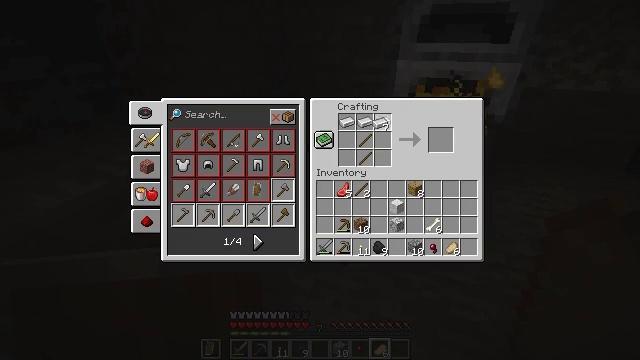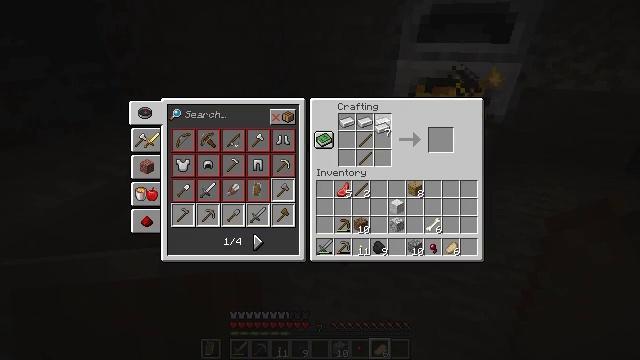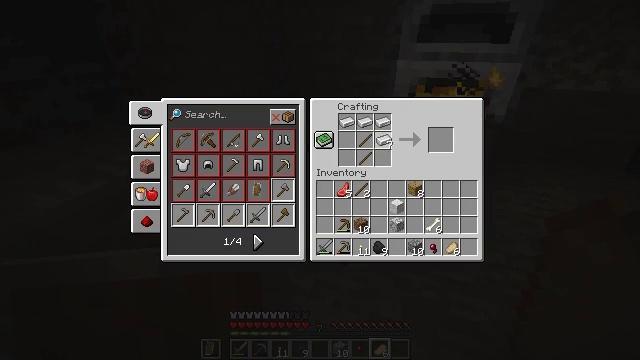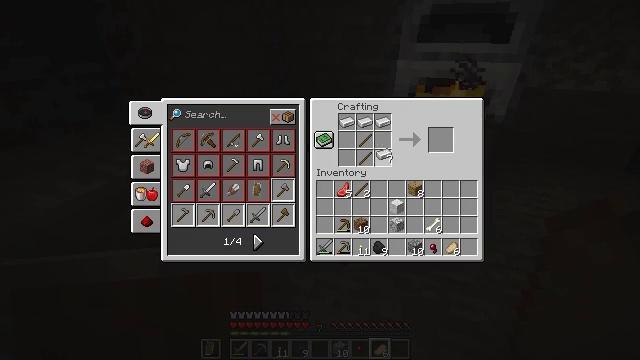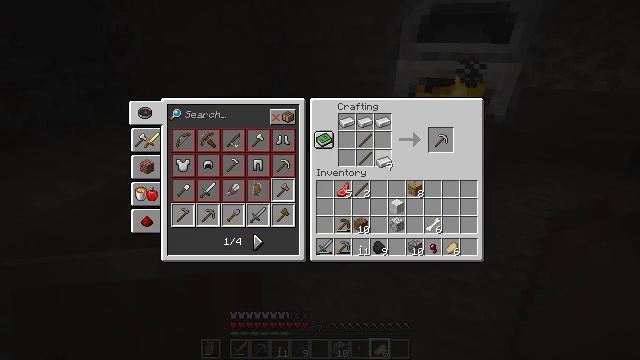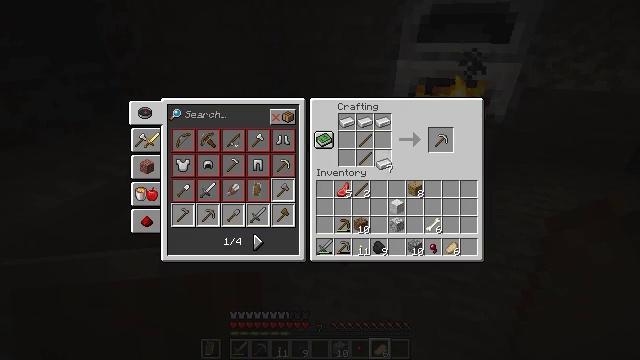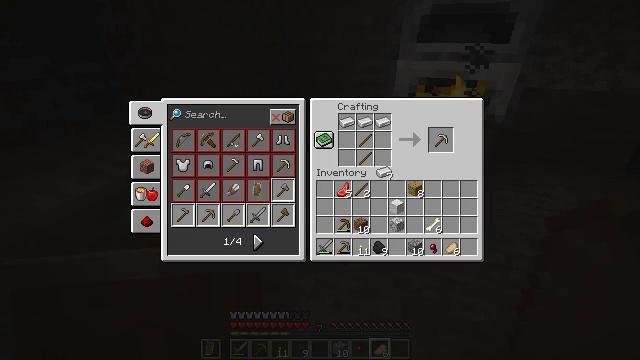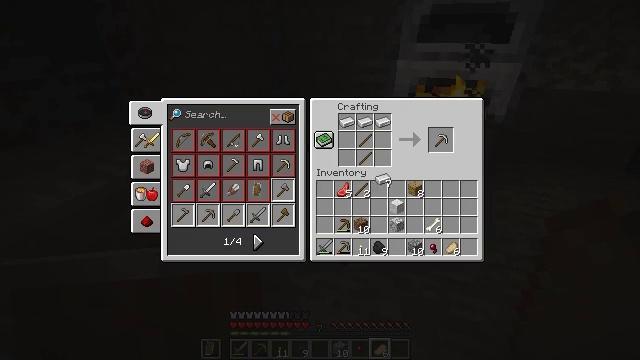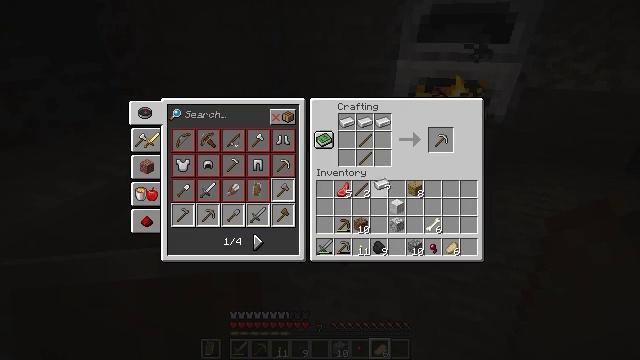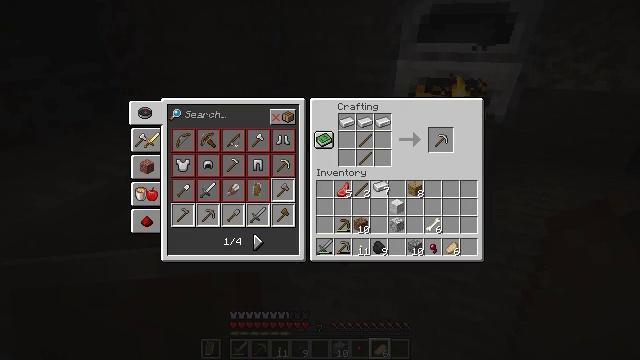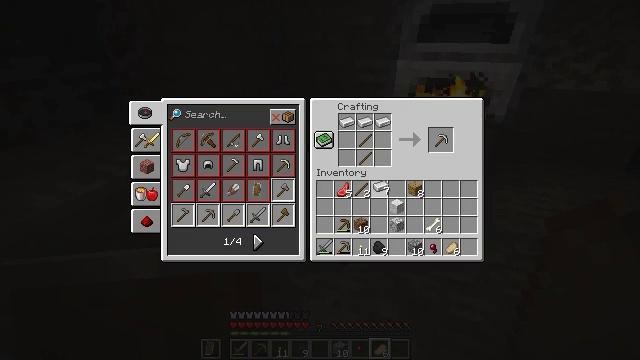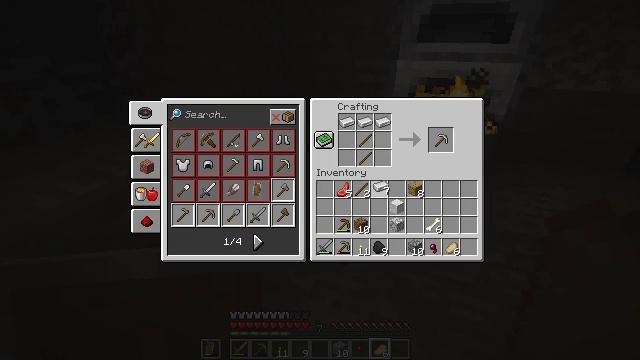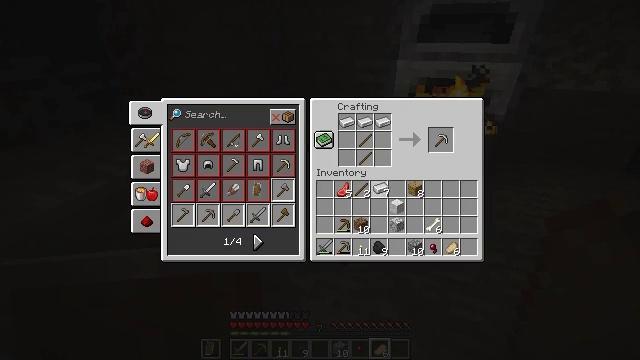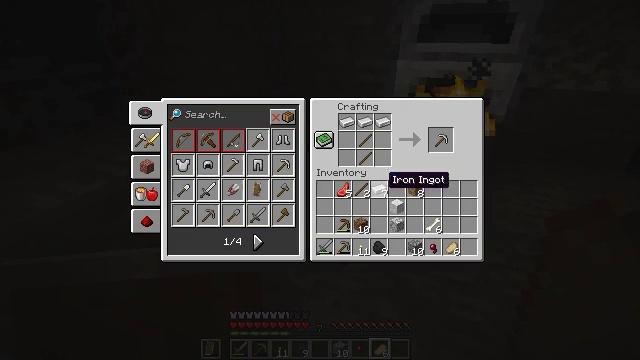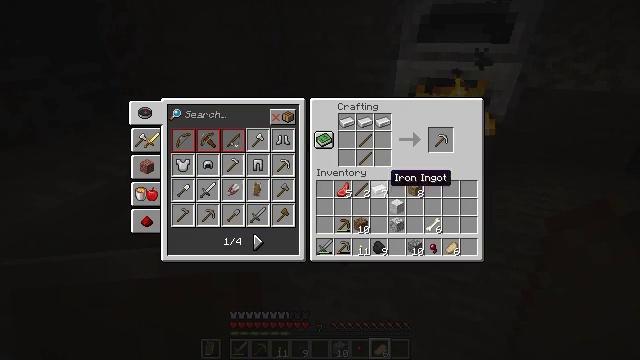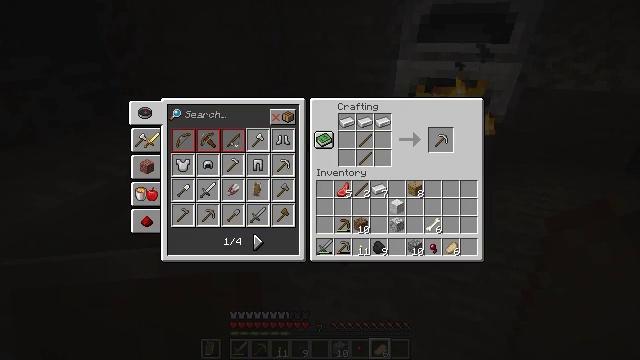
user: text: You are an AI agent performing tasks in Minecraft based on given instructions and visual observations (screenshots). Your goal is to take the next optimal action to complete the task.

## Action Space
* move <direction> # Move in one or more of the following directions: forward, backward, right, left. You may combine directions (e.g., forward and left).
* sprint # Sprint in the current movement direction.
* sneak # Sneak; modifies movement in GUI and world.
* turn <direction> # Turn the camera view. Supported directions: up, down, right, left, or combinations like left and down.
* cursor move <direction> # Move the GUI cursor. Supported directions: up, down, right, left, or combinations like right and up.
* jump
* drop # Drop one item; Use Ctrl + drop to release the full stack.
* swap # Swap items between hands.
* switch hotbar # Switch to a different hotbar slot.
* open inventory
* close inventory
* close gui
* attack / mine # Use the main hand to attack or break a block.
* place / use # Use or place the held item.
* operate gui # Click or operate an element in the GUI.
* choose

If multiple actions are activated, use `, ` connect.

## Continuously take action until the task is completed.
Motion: motion action
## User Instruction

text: Open a crafting table and make an iron pickaxe.
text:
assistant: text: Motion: no_op
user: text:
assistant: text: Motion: cursor move down
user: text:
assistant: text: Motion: cursor move down
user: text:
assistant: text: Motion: cursor move down
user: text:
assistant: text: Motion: no_op
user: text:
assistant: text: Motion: cursor move down
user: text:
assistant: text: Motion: cursor move down
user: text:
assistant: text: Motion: no_op
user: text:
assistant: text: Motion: no_op
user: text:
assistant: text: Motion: operate gui
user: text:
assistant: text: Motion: operate gui
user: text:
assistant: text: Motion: operate gui
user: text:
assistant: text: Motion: no_op
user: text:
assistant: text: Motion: no_op
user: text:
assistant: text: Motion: cursor move right and up
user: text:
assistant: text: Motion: cursor move right and up
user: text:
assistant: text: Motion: cursor move right and up
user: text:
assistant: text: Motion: no_op
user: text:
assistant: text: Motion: no_op
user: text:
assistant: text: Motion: no_op
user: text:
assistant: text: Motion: no_op
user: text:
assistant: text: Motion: no_op
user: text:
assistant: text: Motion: operate gui
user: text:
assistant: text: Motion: operate gui
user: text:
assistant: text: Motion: cursor move down
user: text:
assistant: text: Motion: cursor move left and down
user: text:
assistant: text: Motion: cursor move left and down
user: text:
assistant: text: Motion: no_op